【题型】填空题　【知识点】立体几何　【难度】easy
已知正四棱锥的侧面都是等边三角形，且高为2，则该正四棱锥的斜高为\_\_\_\_\_.
【解答】
\noindent \textbf{【答案】}$\sqrt{6}$

\noindent \textbf{【解析】}解：如图，四棱锥$P-ABCD$为正四棱锥，

\noindent 侧棱$PA=AB$，高$PO=2$，取$CD$中点$E$，连接$OE$，$PE$，

\noindent 则$PE$为正四棱锥的斜高．

\noindent 设$PA=AB=2a$，则$OE=a$，在等边三角形$PCD$中，由$PC=2a$，$CE=a$，得$PE=\sqrt{3}a$．

\noindent 在$\text{Rt}\triangle POE$中，由$PE=\sqrt{3}a$，$OE=a$，$PO=2$，

\noindent 得$2^2+a^2=(\sqrt{3}a)^2$，解得$a=\sqrt{2}$．

\noindent $\therefore$该正四棱锥的斜高为$\sqrt{3}a=\sqrt{6}$．

\noindent 故答案为：$\sqrt{6}$．
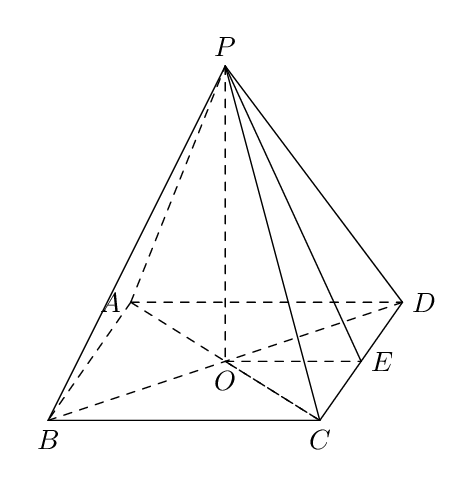